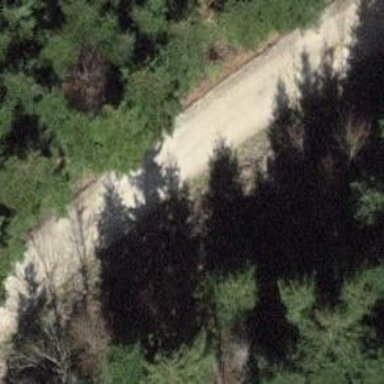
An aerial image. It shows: Gravel track with grade 2 quality.